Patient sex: M
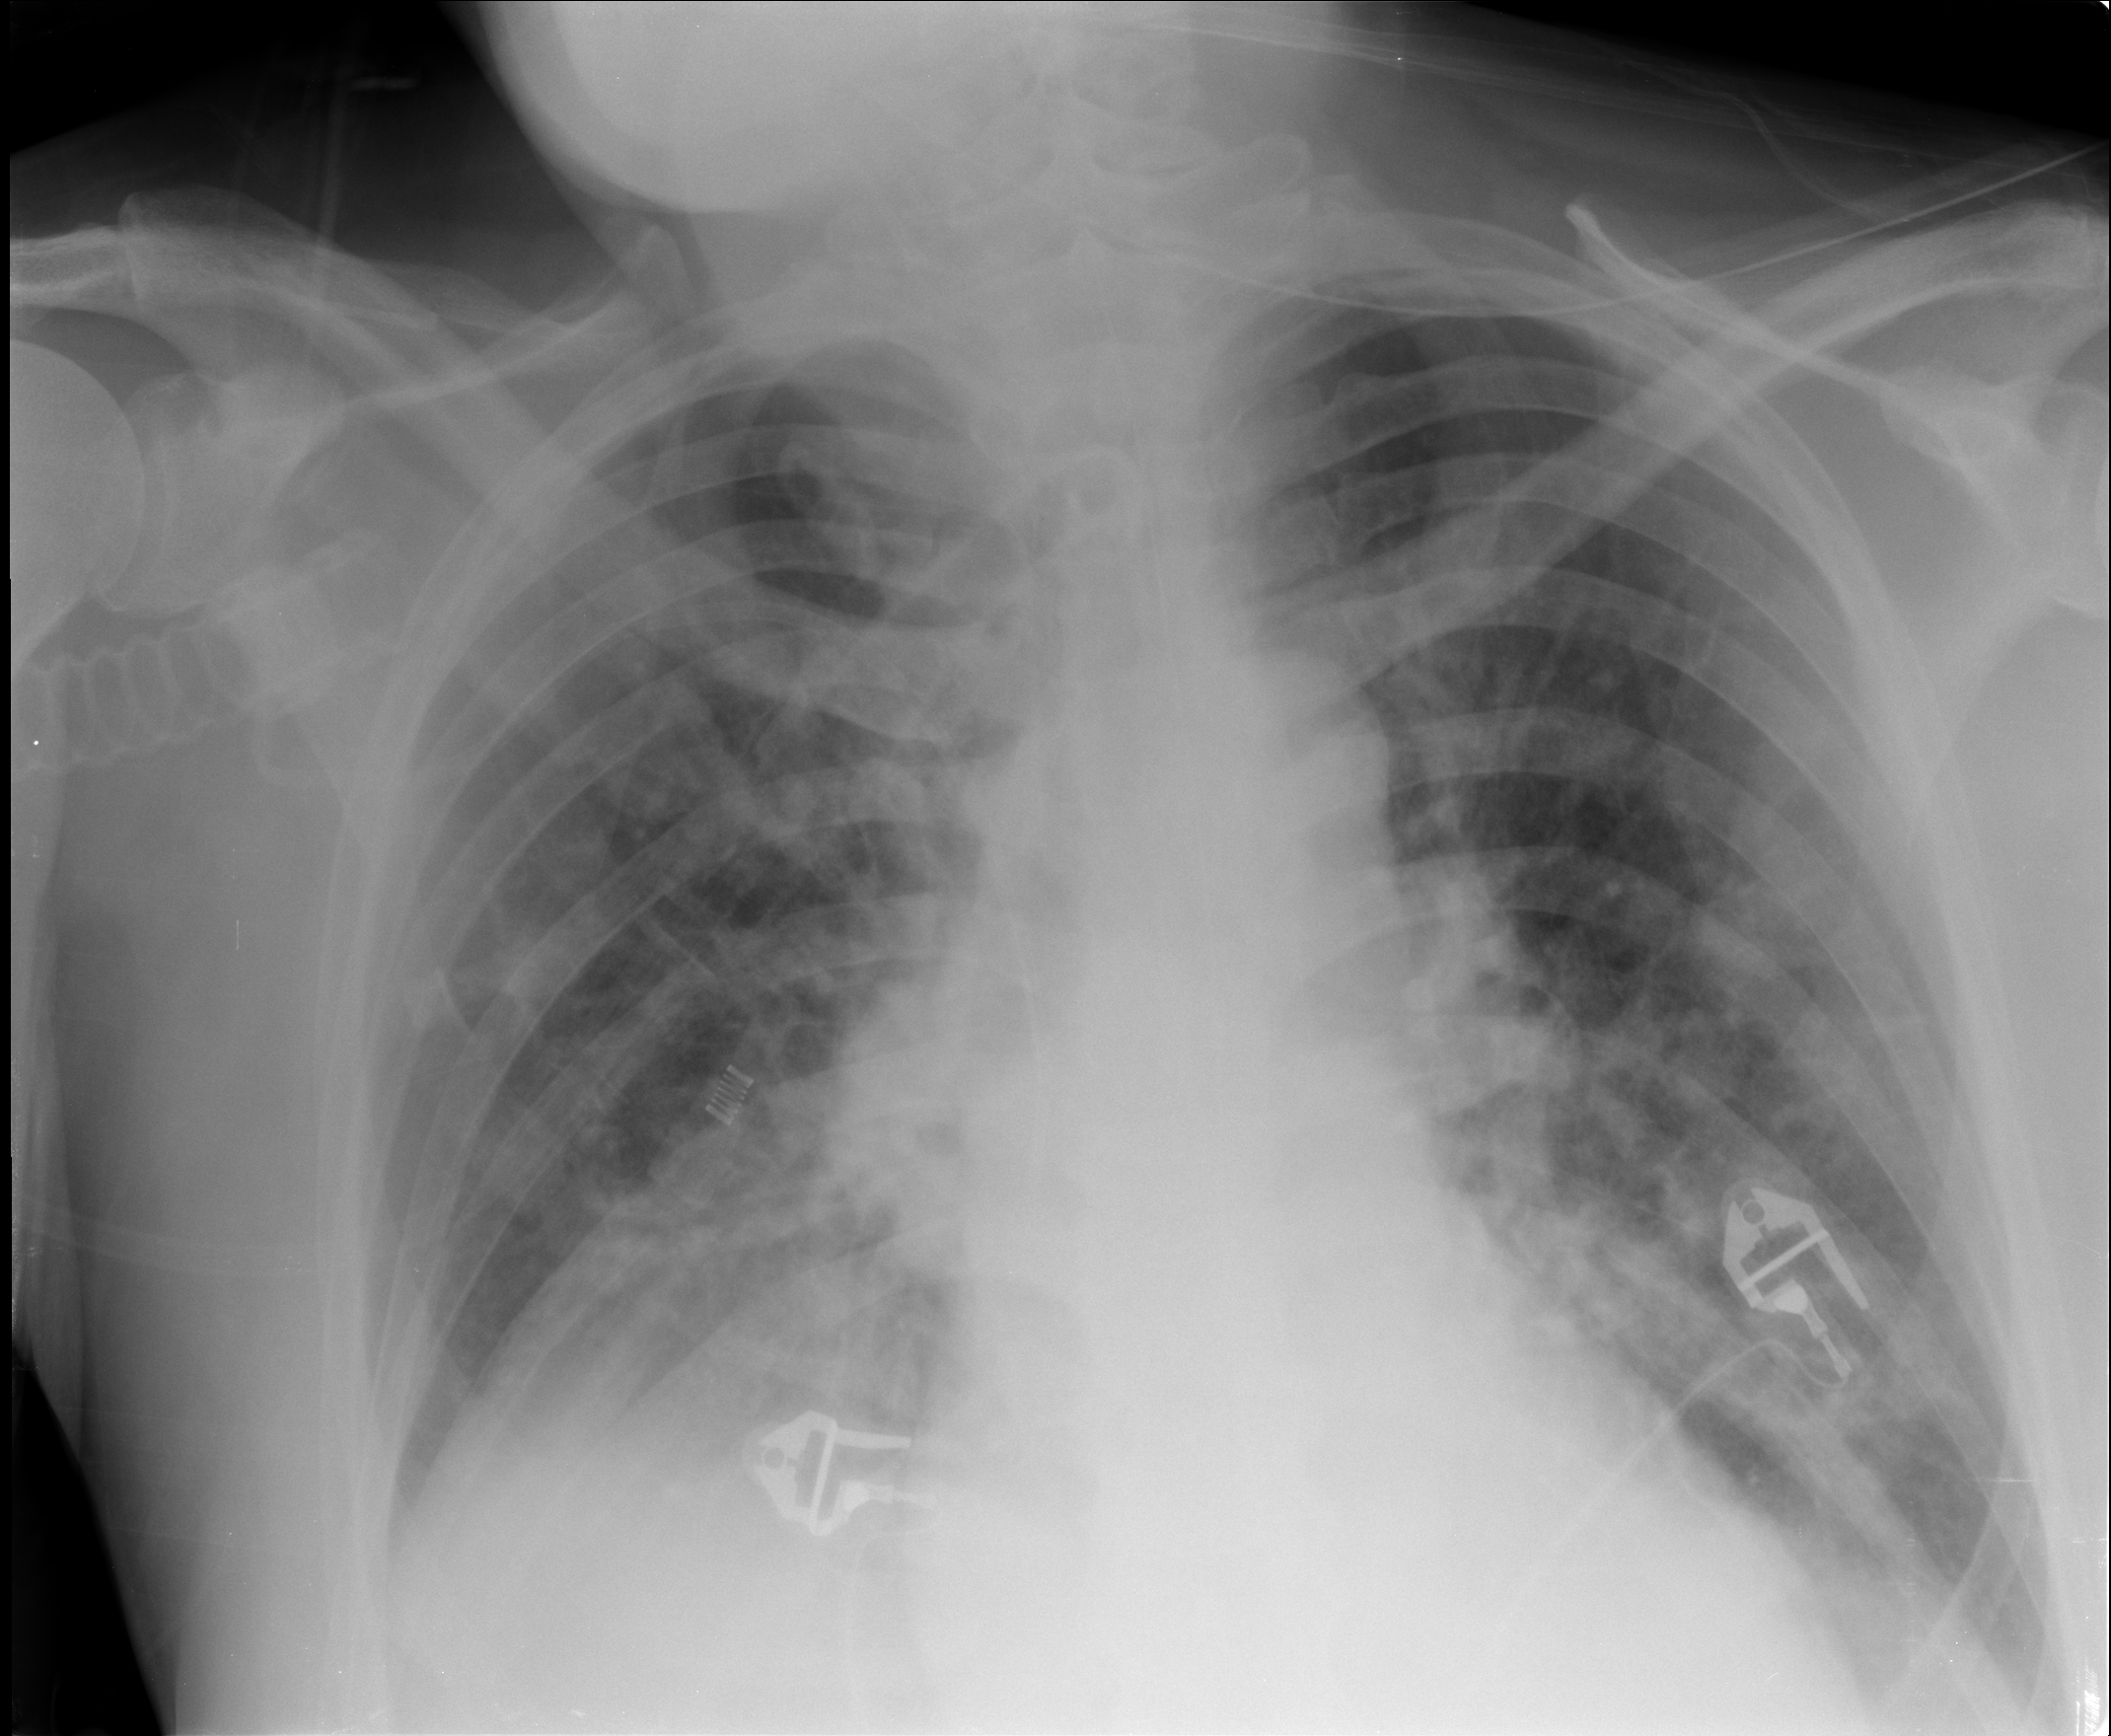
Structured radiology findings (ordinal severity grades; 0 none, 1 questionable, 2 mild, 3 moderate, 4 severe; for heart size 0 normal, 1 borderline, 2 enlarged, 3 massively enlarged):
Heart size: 2
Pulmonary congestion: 2
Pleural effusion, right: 3
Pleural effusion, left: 2
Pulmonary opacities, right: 3
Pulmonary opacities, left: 3
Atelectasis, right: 2
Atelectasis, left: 2